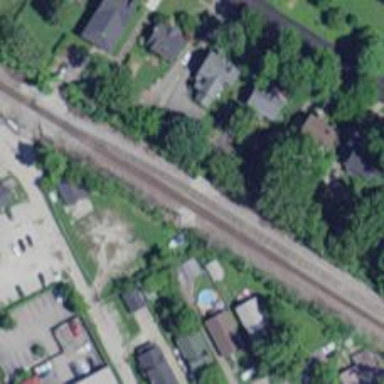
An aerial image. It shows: Railway signal.